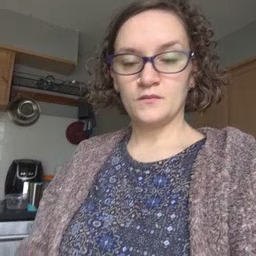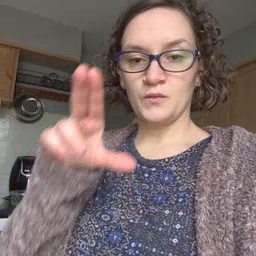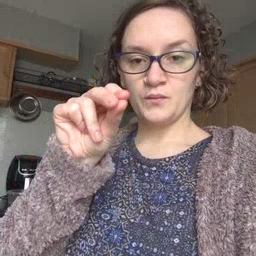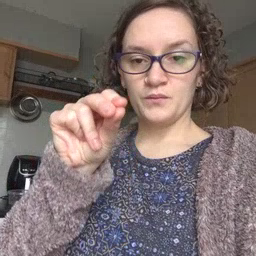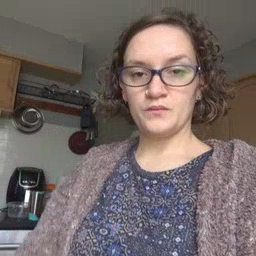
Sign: no